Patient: sex F, age 36
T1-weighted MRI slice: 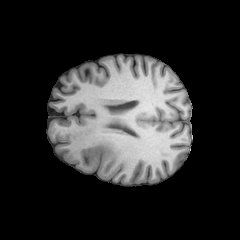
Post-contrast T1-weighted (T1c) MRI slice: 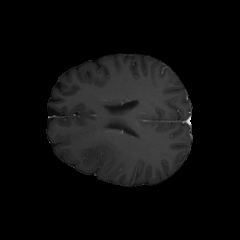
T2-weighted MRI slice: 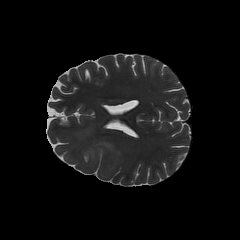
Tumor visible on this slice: yes
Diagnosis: Astrocytoma, IDH-mutant
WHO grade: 3